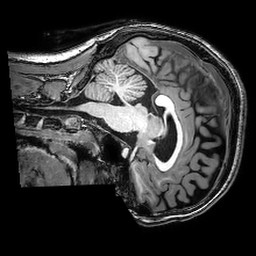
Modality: T1w
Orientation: sagittal
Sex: female
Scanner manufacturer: philips
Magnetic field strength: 3 T
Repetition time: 0.008144 s
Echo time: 0.00373 s